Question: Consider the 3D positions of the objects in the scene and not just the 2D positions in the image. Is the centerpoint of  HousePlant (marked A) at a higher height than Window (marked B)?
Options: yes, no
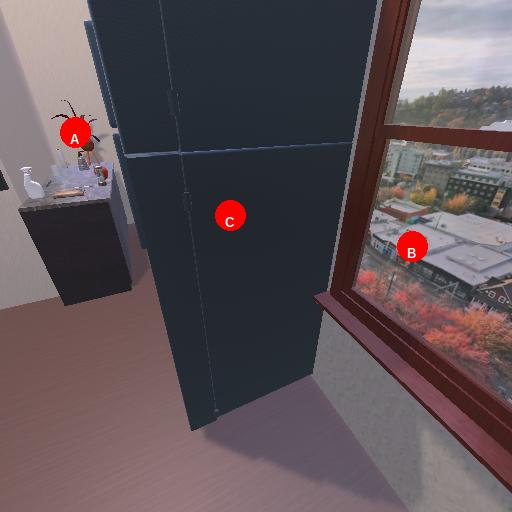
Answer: yes